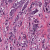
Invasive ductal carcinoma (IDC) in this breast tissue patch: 1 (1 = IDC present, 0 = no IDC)